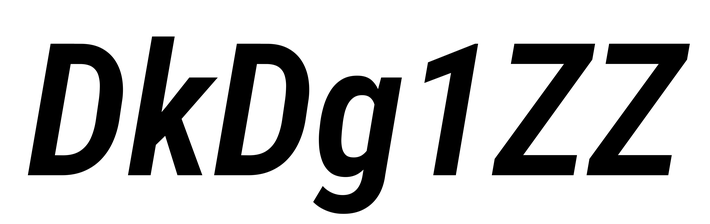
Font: Roboto-Italic_Condensed_SemiBold_Italic